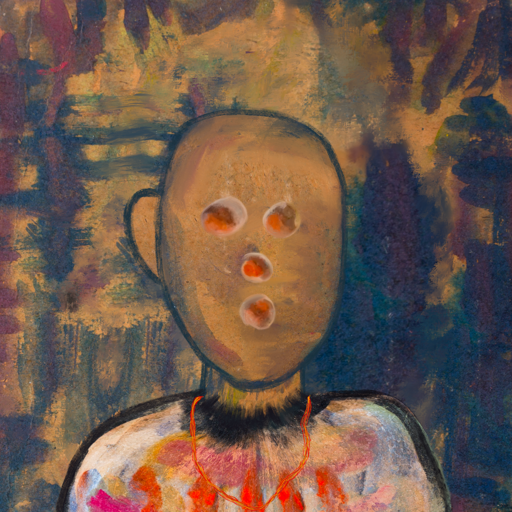
Background: InTheSun, Head And Neck Front: In_The_Sun, Face Front: Rupkatha, Bust: Childish, Hair Front: Blank, Head Accessory: Blank, Second Necklace: Gypsy_Mother_2, Necklace: Blank, Baby: Blank